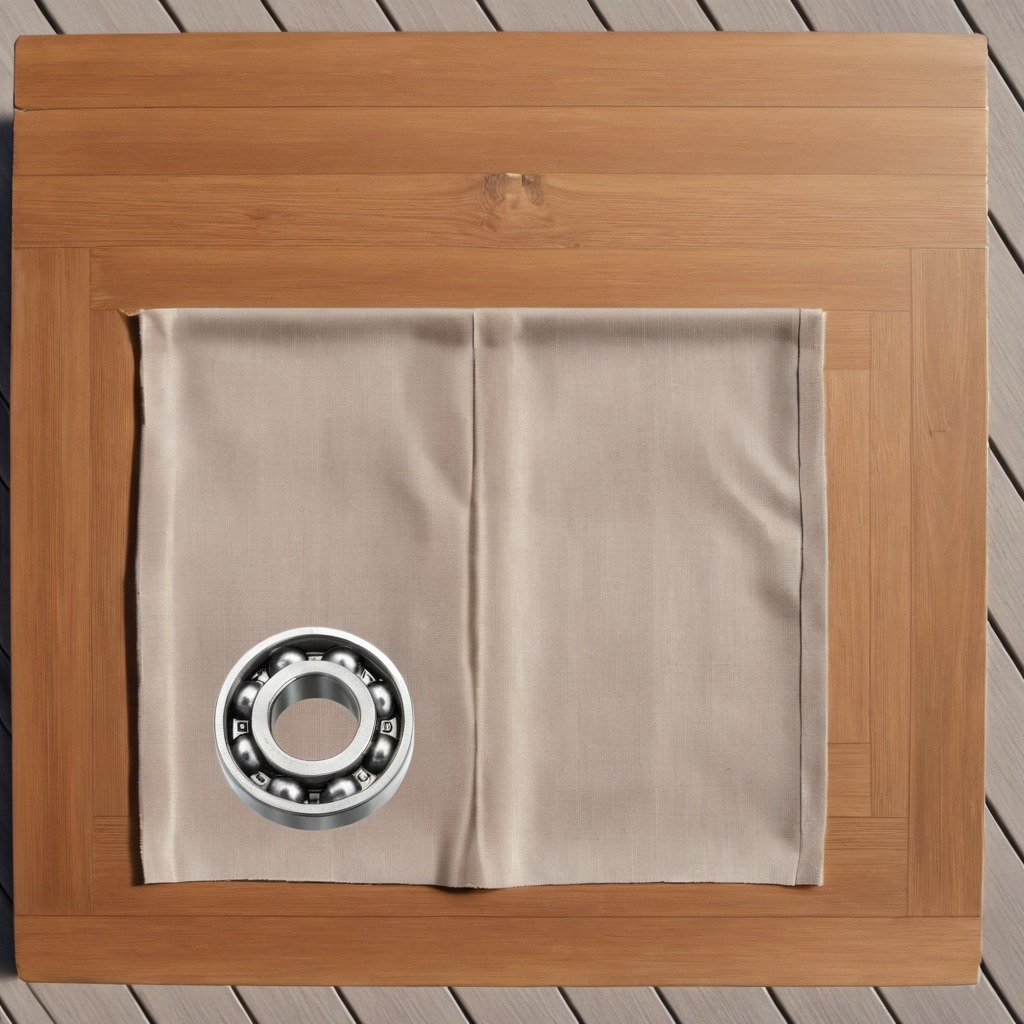
A metal ball bearing is lying on the wooden table.